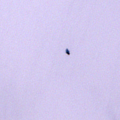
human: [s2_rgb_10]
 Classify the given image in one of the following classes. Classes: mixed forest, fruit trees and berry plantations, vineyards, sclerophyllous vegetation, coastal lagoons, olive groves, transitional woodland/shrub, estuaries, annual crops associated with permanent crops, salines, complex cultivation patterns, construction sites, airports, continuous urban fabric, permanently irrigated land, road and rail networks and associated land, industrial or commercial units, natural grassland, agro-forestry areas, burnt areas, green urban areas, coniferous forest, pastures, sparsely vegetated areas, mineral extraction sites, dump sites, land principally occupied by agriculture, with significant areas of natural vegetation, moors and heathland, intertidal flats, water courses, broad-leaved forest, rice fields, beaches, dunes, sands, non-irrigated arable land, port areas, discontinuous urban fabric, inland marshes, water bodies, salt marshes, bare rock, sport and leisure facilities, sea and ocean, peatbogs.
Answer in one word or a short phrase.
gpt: water bodies